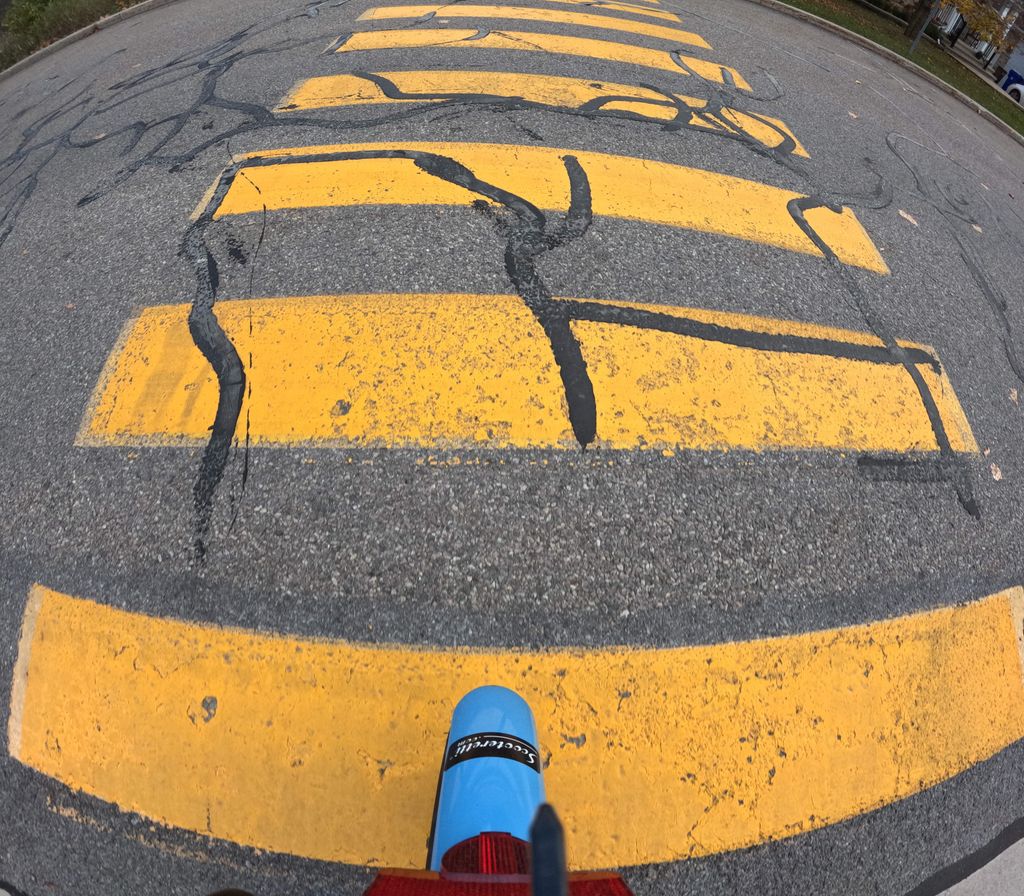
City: ottawa-gatineau